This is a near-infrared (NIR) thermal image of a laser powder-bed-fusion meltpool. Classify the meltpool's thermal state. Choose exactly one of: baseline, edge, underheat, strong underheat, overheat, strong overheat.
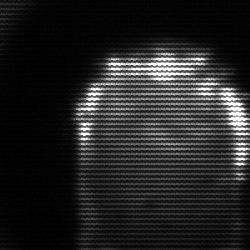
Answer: baseline